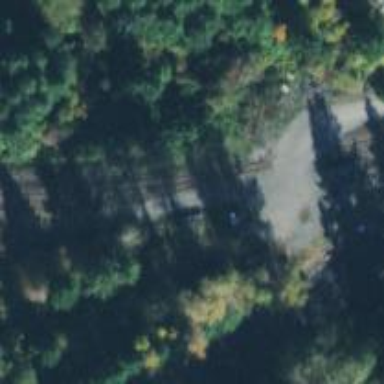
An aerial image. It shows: Abandoned railway.